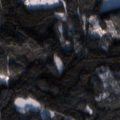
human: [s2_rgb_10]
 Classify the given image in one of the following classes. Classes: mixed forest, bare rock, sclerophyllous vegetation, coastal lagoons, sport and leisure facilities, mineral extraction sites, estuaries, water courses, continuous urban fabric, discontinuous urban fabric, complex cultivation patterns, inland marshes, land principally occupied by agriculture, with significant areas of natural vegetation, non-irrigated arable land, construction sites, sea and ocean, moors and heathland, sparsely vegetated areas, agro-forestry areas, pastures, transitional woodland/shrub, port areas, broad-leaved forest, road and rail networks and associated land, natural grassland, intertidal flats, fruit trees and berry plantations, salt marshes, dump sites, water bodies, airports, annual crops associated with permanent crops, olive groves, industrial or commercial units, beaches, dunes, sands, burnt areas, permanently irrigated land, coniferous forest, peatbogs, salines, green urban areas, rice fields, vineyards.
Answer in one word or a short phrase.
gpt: coniferous forest, mixed forest, water bodies